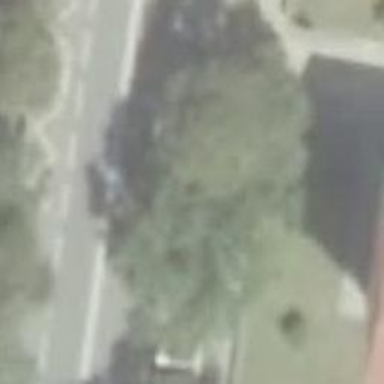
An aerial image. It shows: Bus stop with sheltered platform for public transport.